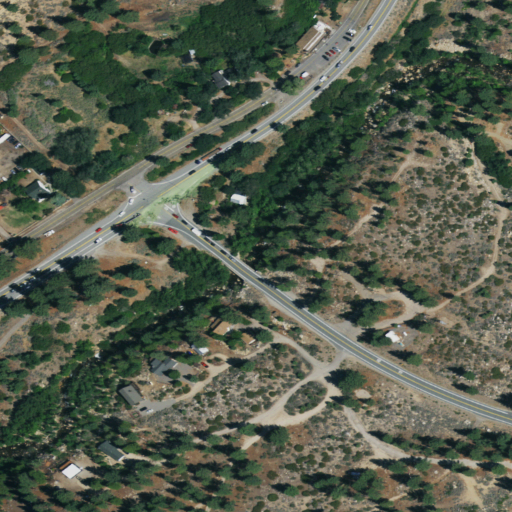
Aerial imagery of valley in California named West Carson Canyon containing shrub, low intensity development, open development, medium intensity development, evergreen forest, and high intensity development